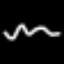
Label: squiggle